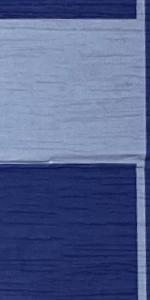
Label: Empty